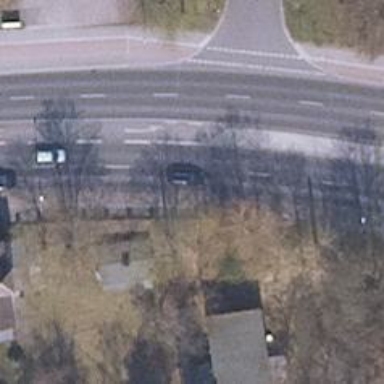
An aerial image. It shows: Primary highway with asphalt surface. It has sidewalks on both sides and cycle track.